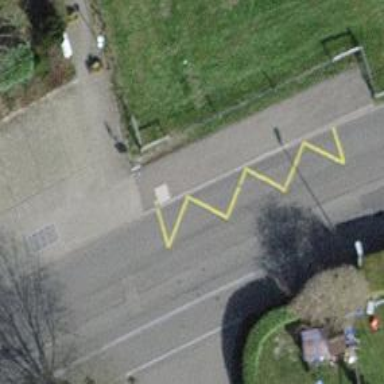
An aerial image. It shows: Bus stop with platform for public transport.